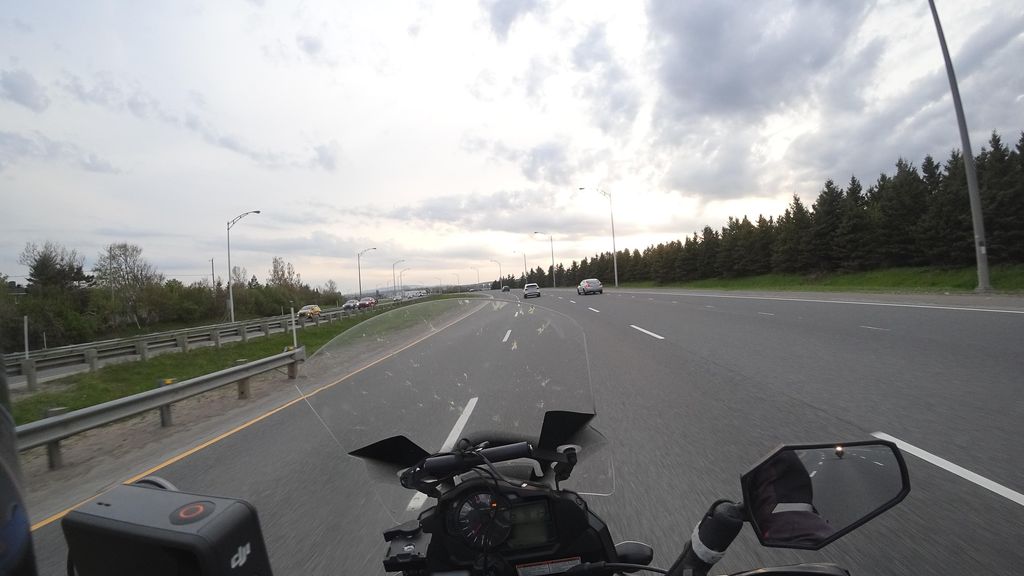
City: quebec_city